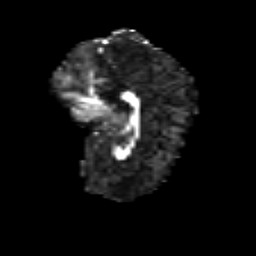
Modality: FA
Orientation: sagittal
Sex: female
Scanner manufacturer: siemens
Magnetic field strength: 3 T
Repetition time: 5 s
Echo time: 0.071 s